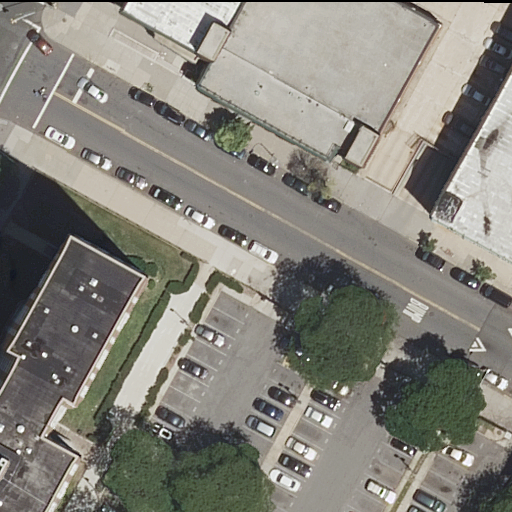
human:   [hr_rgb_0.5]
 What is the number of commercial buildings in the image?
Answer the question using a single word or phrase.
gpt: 0

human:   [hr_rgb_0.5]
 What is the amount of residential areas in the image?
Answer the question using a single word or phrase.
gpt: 1

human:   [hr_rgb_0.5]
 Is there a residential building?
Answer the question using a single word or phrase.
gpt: yes

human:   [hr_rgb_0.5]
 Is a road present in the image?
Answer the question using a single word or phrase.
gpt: yes

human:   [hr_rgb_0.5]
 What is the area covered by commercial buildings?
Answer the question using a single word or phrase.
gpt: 0m2

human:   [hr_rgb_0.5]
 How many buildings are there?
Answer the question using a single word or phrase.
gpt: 4

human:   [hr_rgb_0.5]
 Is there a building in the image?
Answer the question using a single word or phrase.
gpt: yes

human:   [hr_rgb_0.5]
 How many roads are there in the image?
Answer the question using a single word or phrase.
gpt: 5

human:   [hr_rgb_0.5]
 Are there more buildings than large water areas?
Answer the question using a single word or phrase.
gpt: yes

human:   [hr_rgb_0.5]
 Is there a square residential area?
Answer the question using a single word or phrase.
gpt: no

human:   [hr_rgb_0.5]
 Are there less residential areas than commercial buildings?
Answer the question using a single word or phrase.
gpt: no

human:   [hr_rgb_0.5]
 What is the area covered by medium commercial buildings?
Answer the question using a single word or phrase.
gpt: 0m2

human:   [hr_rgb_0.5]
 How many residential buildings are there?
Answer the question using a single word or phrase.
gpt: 4

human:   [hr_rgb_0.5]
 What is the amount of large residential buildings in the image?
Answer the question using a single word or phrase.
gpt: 3

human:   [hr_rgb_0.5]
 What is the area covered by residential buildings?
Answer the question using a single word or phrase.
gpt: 4534m2

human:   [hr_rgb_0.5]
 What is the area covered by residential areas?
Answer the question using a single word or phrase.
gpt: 3221m2

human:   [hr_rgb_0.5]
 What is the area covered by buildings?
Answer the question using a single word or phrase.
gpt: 4534m2

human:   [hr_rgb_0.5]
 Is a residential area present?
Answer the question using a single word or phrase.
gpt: yes

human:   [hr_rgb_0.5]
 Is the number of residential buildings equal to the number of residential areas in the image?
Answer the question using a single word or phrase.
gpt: no

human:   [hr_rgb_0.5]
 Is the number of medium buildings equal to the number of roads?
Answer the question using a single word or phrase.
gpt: no

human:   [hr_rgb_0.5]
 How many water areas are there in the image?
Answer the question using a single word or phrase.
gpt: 0

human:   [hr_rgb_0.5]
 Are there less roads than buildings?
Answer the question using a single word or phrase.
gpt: no

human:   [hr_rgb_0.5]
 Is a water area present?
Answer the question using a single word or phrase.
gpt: no

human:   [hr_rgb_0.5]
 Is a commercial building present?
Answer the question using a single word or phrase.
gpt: no

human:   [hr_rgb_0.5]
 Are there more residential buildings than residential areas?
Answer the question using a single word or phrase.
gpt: yes

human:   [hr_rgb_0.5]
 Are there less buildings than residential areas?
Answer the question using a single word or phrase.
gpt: no

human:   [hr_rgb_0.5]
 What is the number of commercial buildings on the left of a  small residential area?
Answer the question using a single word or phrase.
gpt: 0

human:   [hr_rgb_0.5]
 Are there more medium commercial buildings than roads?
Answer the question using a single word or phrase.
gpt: no

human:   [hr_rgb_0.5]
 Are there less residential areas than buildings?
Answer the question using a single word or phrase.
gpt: yes

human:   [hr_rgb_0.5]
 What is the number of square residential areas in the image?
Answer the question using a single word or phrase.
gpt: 0

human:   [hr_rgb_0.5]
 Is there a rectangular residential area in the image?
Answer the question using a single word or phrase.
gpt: yes

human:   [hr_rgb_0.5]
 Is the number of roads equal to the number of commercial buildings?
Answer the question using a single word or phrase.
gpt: no

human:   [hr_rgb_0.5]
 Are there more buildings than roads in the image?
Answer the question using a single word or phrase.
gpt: no

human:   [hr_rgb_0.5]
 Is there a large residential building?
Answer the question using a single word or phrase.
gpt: yes

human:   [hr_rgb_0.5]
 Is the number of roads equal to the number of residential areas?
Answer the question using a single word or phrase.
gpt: no

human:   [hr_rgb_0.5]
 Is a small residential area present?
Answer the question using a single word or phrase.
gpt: no

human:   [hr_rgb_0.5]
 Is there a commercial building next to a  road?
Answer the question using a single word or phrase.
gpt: no

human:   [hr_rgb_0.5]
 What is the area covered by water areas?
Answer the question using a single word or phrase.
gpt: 0m2

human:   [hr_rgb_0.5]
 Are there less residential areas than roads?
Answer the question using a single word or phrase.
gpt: yes

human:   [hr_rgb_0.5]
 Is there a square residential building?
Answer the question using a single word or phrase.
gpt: no

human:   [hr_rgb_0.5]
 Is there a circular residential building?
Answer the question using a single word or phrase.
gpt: no

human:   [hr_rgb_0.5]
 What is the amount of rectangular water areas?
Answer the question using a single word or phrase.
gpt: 0

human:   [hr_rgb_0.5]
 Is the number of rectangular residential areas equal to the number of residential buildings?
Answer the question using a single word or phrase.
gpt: no

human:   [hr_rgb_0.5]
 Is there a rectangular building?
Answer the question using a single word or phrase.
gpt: yes

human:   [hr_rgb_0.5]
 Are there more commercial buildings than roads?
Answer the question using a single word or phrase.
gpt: no

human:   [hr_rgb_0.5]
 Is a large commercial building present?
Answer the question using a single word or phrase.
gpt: no

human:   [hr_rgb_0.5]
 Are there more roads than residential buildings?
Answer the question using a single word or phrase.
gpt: yes

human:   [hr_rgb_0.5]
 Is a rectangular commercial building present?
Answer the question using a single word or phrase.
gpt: no

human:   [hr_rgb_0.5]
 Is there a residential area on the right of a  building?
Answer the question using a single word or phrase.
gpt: yes

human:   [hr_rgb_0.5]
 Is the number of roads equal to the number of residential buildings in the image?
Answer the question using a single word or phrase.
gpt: no

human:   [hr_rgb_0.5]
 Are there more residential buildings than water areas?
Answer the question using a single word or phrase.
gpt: yes

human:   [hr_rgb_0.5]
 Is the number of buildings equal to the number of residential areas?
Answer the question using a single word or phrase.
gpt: no

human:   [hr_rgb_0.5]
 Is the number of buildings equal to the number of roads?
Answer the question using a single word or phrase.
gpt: no

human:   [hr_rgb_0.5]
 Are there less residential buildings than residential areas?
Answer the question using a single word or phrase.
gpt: no

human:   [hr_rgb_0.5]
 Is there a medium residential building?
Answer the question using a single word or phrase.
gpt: yes

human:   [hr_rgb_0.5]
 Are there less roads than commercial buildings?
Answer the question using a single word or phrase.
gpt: no

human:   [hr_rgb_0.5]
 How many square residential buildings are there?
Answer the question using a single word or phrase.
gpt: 0

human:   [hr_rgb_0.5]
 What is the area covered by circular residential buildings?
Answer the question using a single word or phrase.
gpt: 0m2

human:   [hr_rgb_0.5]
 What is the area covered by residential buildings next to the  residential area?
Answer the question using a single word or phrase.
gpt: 4534m2

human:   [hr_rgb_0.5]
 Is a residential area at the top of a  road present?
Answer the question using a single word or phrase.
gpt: no

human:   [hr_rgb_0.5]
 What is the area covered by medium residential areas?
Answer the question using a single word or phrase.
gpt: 0m2

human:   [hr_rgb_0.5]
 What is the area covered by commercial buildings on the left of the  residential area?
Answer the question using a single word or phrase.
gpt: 0m2

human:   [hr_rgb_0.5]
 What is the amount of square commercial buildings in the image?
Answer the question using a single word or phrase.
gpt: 0

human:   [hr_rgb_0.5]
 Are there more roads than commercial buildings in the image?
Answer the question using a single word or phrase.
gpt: yes